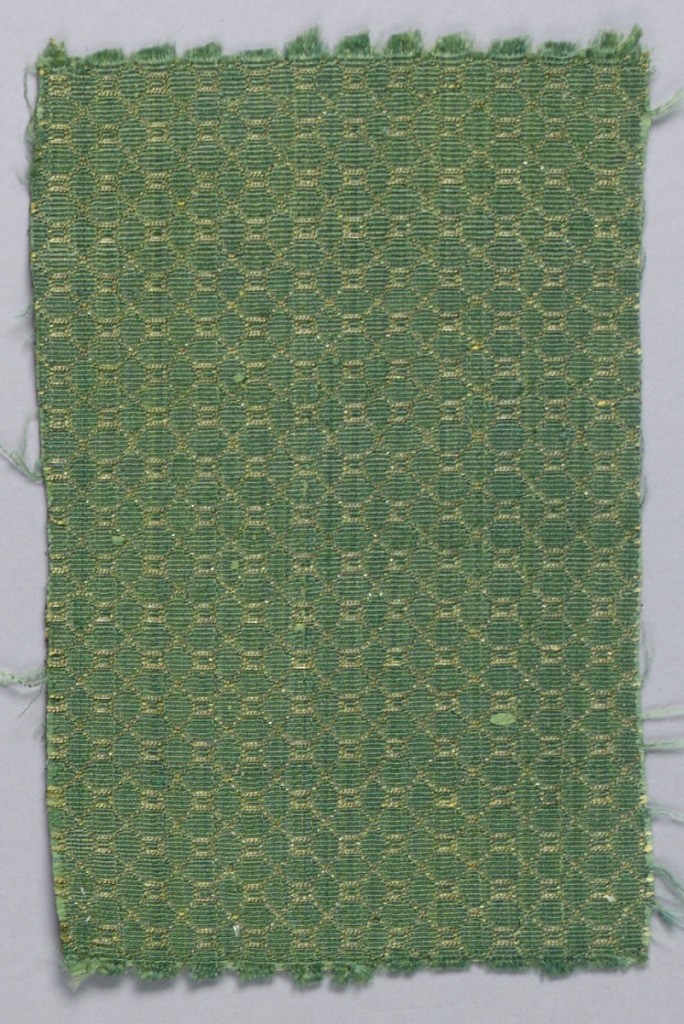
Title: Fragment
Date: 17th century
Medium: silk and metallic thread
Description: Grid pattern in green and gold.